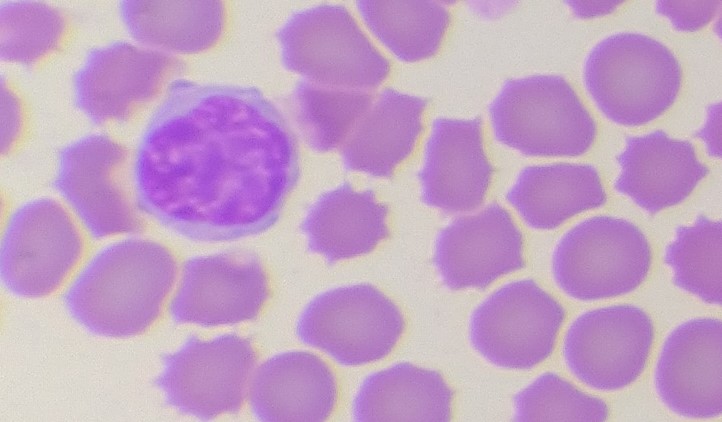
White blood cell type: Lymphocyte